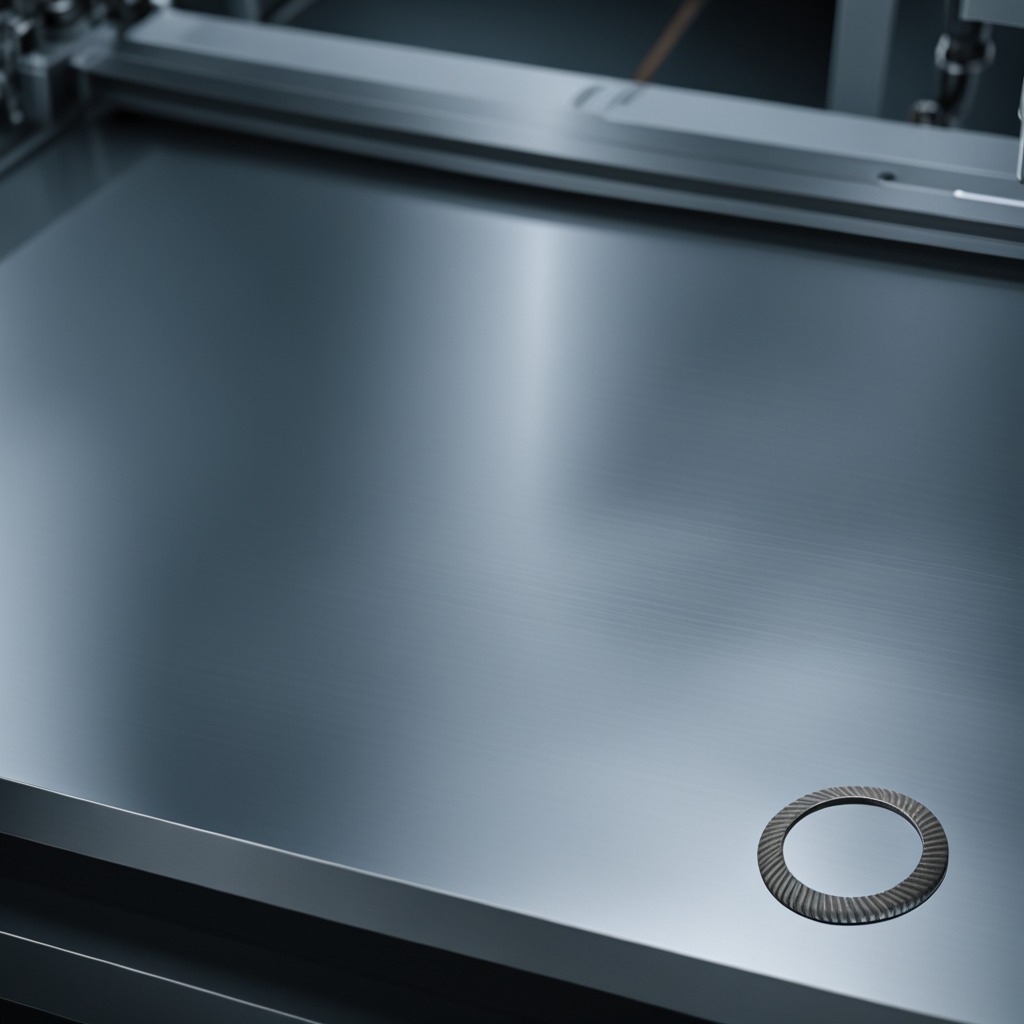
A flat metal washer is lying on the metal table in a machine shop under fluorescent lights.